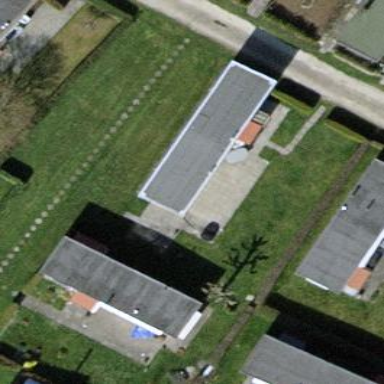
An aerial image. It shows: Static caravan.